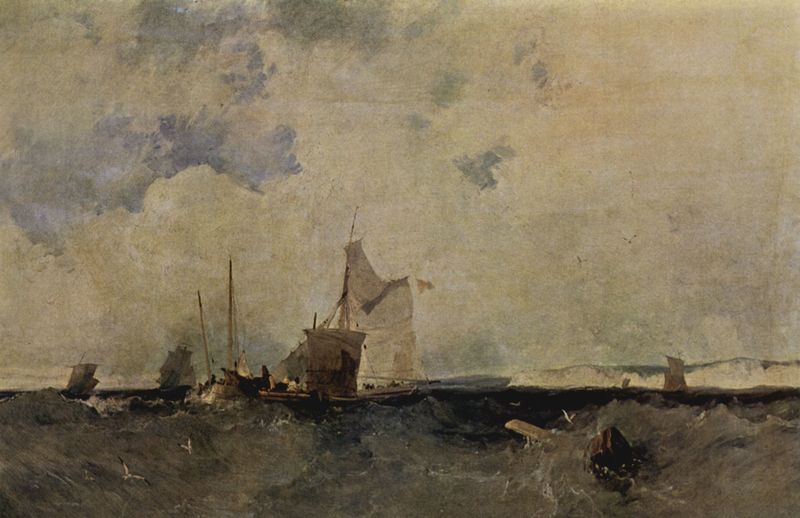
Titel: Seestück
Künstler: Richard Parkes Bonington
Standort: London
Institution: Wallace Collection
Schlagwörter: blau, dunkel, felsen, gewitter, himmel, kampf, meer, vogel, wasser, weiß, wolken, aquarell, gelb, landschaft, menschen, see, ufer, braun, grau, holz, kreide, zeichnung, eis, tiere, wolke, mensch, steine, öl, horizont, natur, vögel, wind, kanal, land, realismus, boot, boote, ruder, gischt, küste, schiff, schiffe, segel, segelboot, segelschiffe, welle, wellen, mast, segelschiff, klippen, nebel, landschaftsmalerei, vergilbt, rauh, grisaille, masten, brandung, flut, havarie, möven, möwen, planken, schiffbruch, seestück, sturm, turner, untergang, unwetter, wogen, manet, segelboote, ozean, segler, eisberg, möve, brett, gefahr, ölmalerei, seegang, seefahrt, rau, leben, kentern, tosen, merr, planke, helgoland, william turner, strum, ärmelkanal, seesturm, gemäld, zerzaust, eismeer, gische, landschafr, kreidefelsen, mant, storm, stürmische see, pelikane, sturm+#, 2seestück